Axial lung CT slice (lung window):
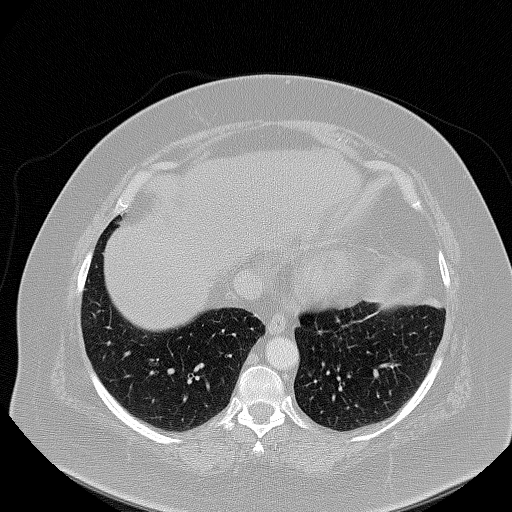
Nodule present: no